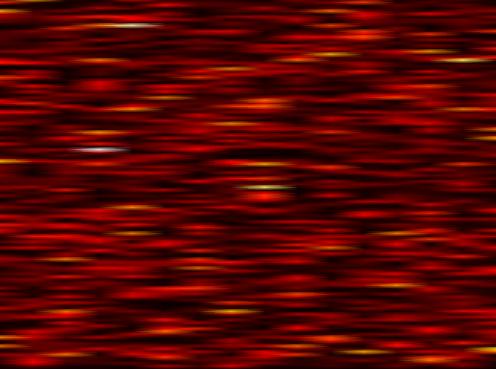
Label: FOFDM